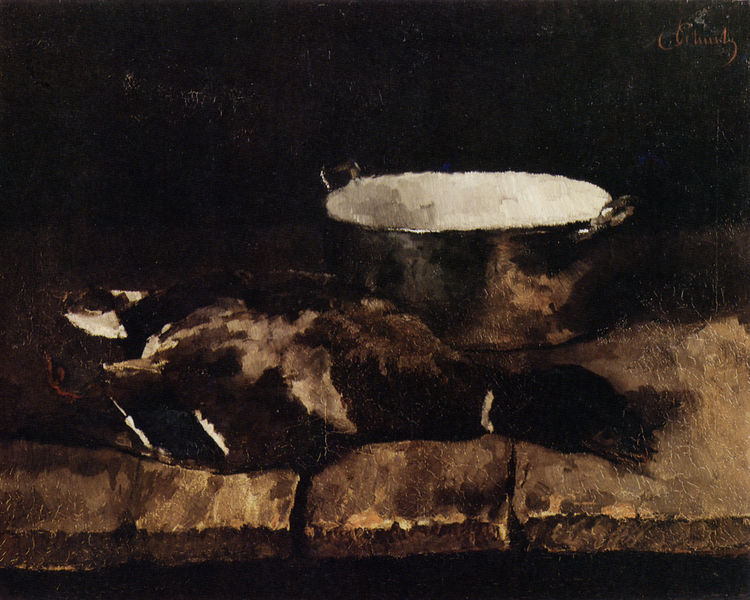
Titel: Wildente und Emailtopf (Stillleben mit Ente und Emailtopf)
Künstler: Carl Schuch
Standort: Köln
Institution: Wallraf-Richartz-Museum
Schlagwörter: blau, dunkel, feder, flügel, kopf, schatten, vogel, weiß, aquarell, grün, ocker, braun, grau, hell, hintergrund, holz, licht, schwarz, tisch, rot, tier, tiere, beige, wand, federn, gefieder, schale, schüssel, silber, stein, taube, tod, tot, hals, signatur, spiegel, spiegelung, boden, henkel, stilleben, stillleben, topf, füße, düster, ente, schnabel, enge, pflaster, mauer, monochrom, stille, essen, glanz, metall, bretter, platte, reflexion, fleisch, holztisch, vanitas, fuss, münchen, brett, erpel, krallen, tupfer, jagd, griffe, geflügel, jagdstilleben, kochen, steinboden, behälter, rillen, henckel, münchner schule, bütte, spiegelun, toter vogel, stlleben, schuch, sieb, emaille, elster, schmitz, brette, tischpaltte, tote ente, wildente, carl schuch, 1750, 1700, schulz, münchener schule, coubet, enterich